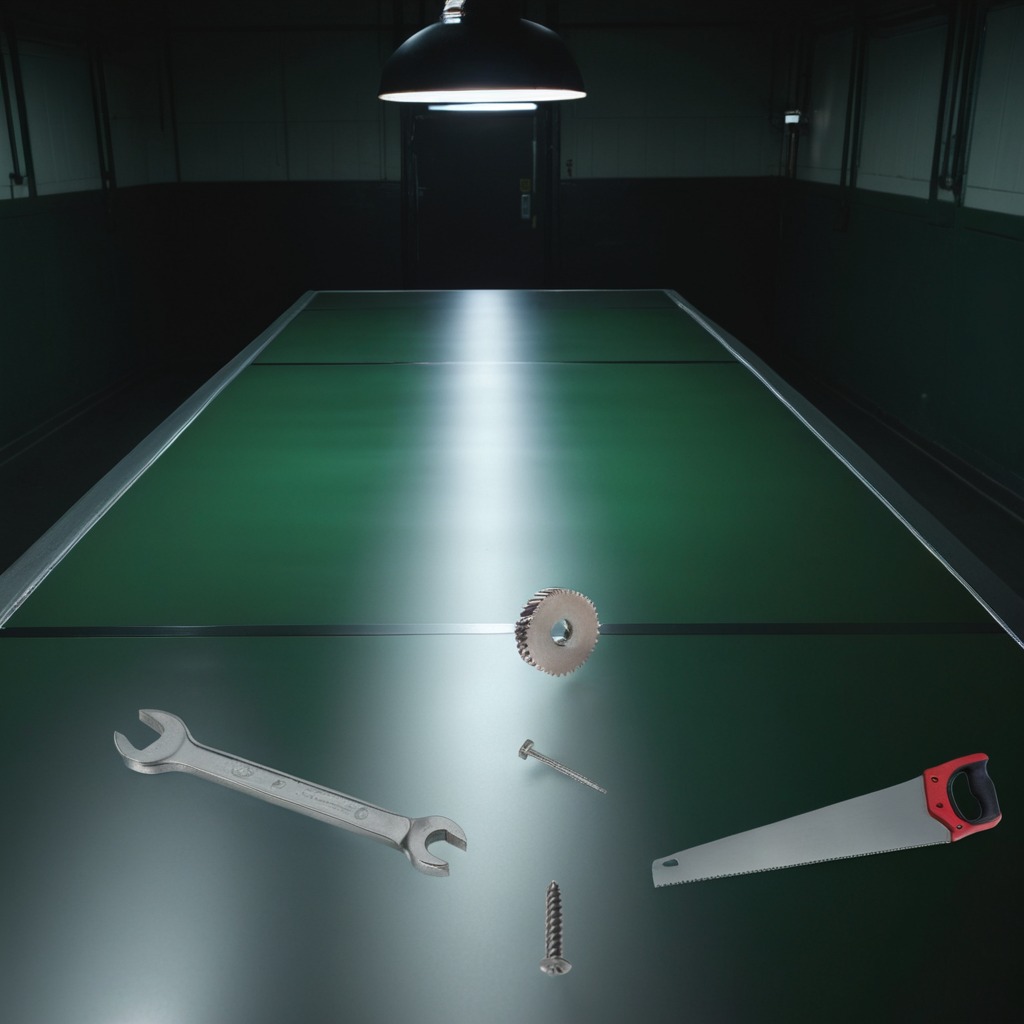
A steel gear with teeth, a metal machine screw, an iron nail, a handheld metal saw, and a wrench are lying on the clean empty table in a railway signal maintenance room.